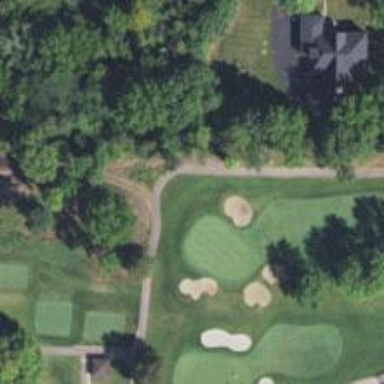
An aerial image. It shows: Path designated for golf carts.